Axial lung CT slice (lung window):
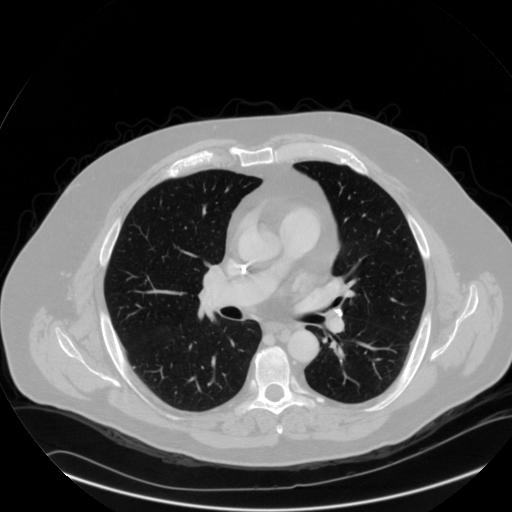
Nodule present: no